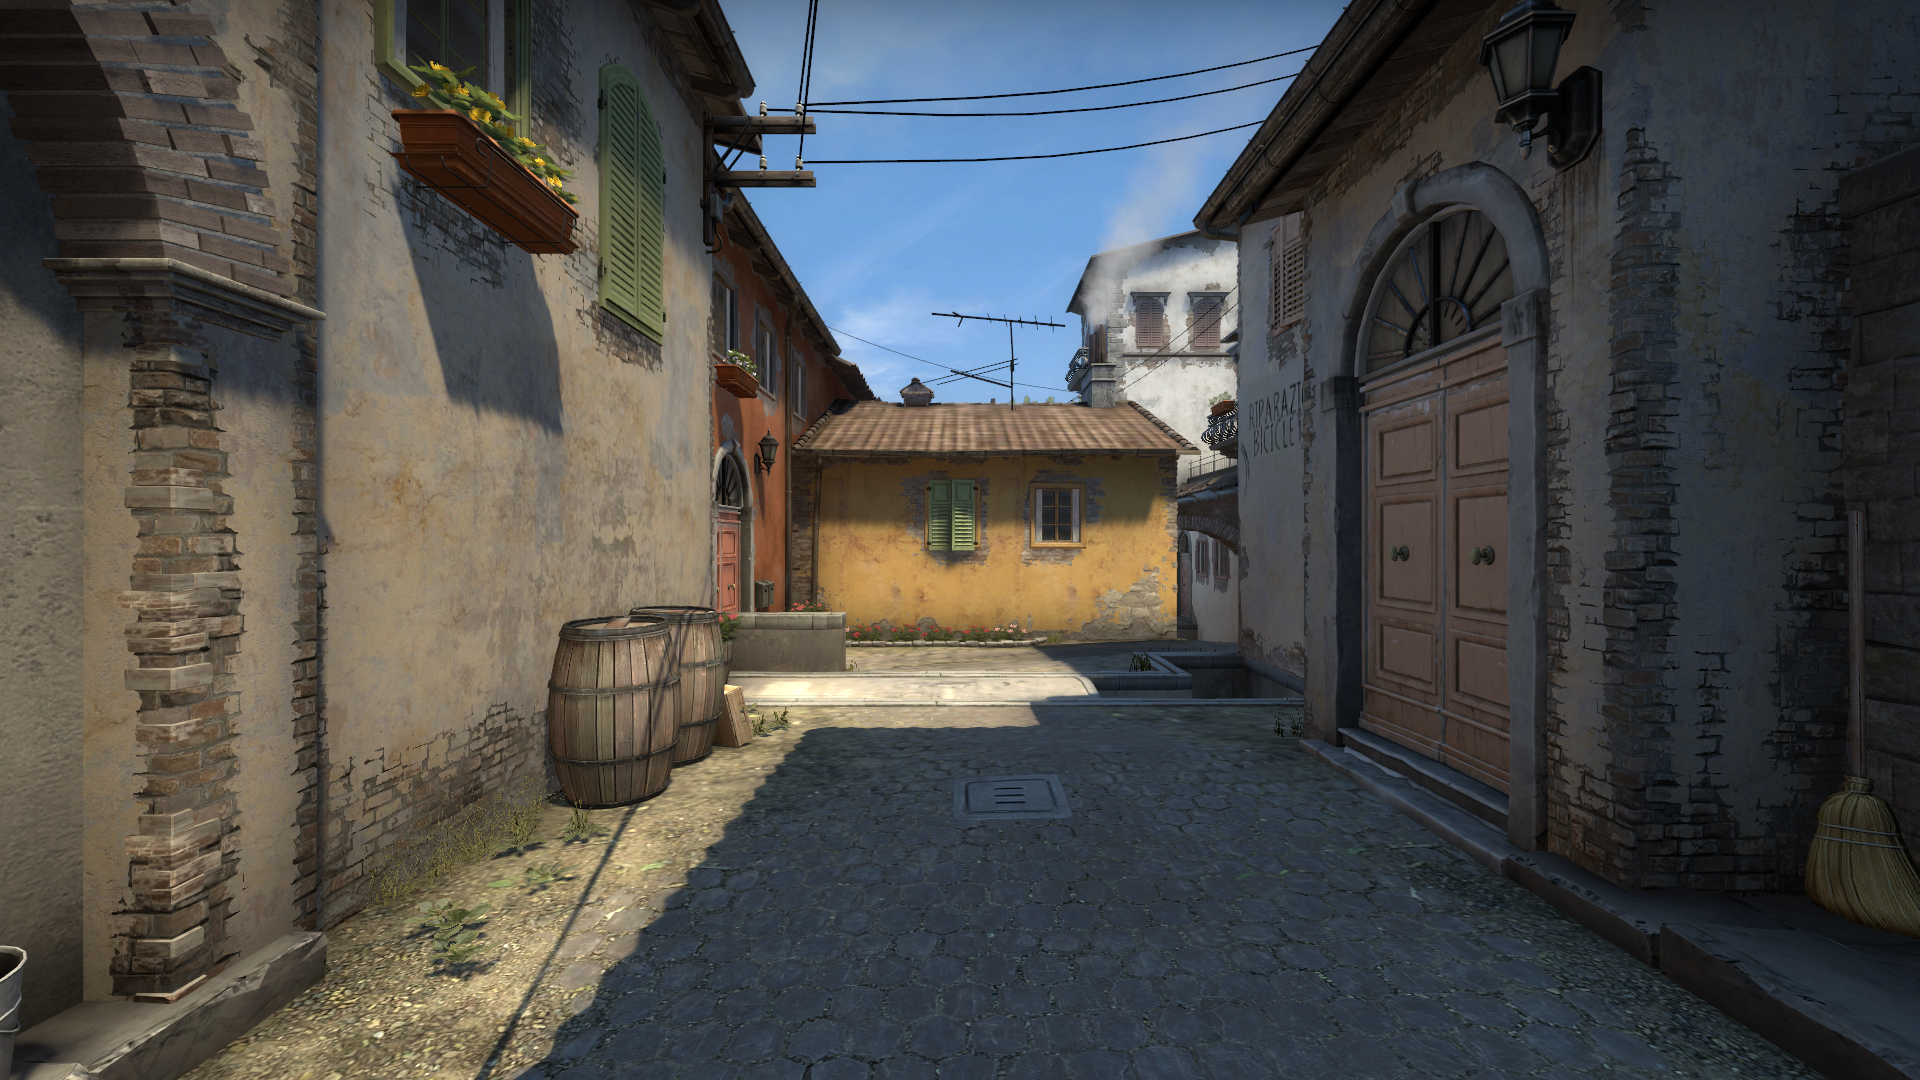
Map: de_inferno